Field crop: tomato
Growth stage: 2
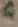
Species: solanum